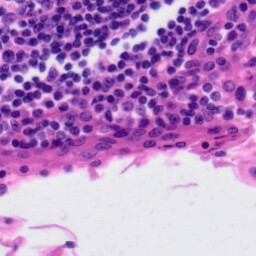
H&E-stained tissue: Tonsil